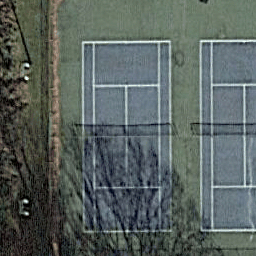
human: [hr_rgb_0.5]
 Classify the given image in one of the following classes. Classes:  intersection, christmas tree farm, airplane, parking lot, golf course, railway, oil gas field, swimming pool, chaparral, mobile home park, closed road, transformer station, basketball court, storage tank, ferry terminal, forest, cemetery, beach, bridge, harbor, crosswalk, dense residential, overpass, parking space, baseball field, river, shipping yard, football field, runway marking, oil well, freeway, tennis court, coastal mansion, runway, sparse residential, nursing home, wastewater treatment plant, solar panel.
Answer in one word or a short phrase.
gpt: tennis court